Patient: sex M, age 55
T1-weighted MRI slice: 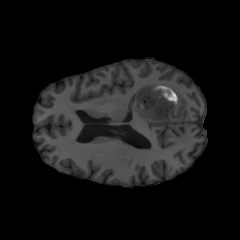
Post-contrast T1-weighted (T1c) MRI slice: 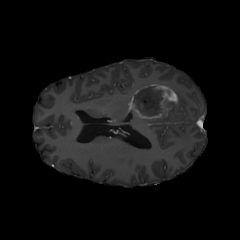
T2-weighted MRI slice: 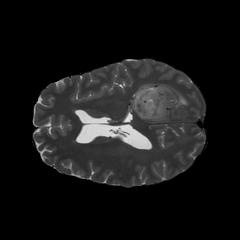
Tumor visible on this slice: yes
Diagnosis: Glioblastoma, IDH-wildtype
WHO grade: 4